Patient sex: M
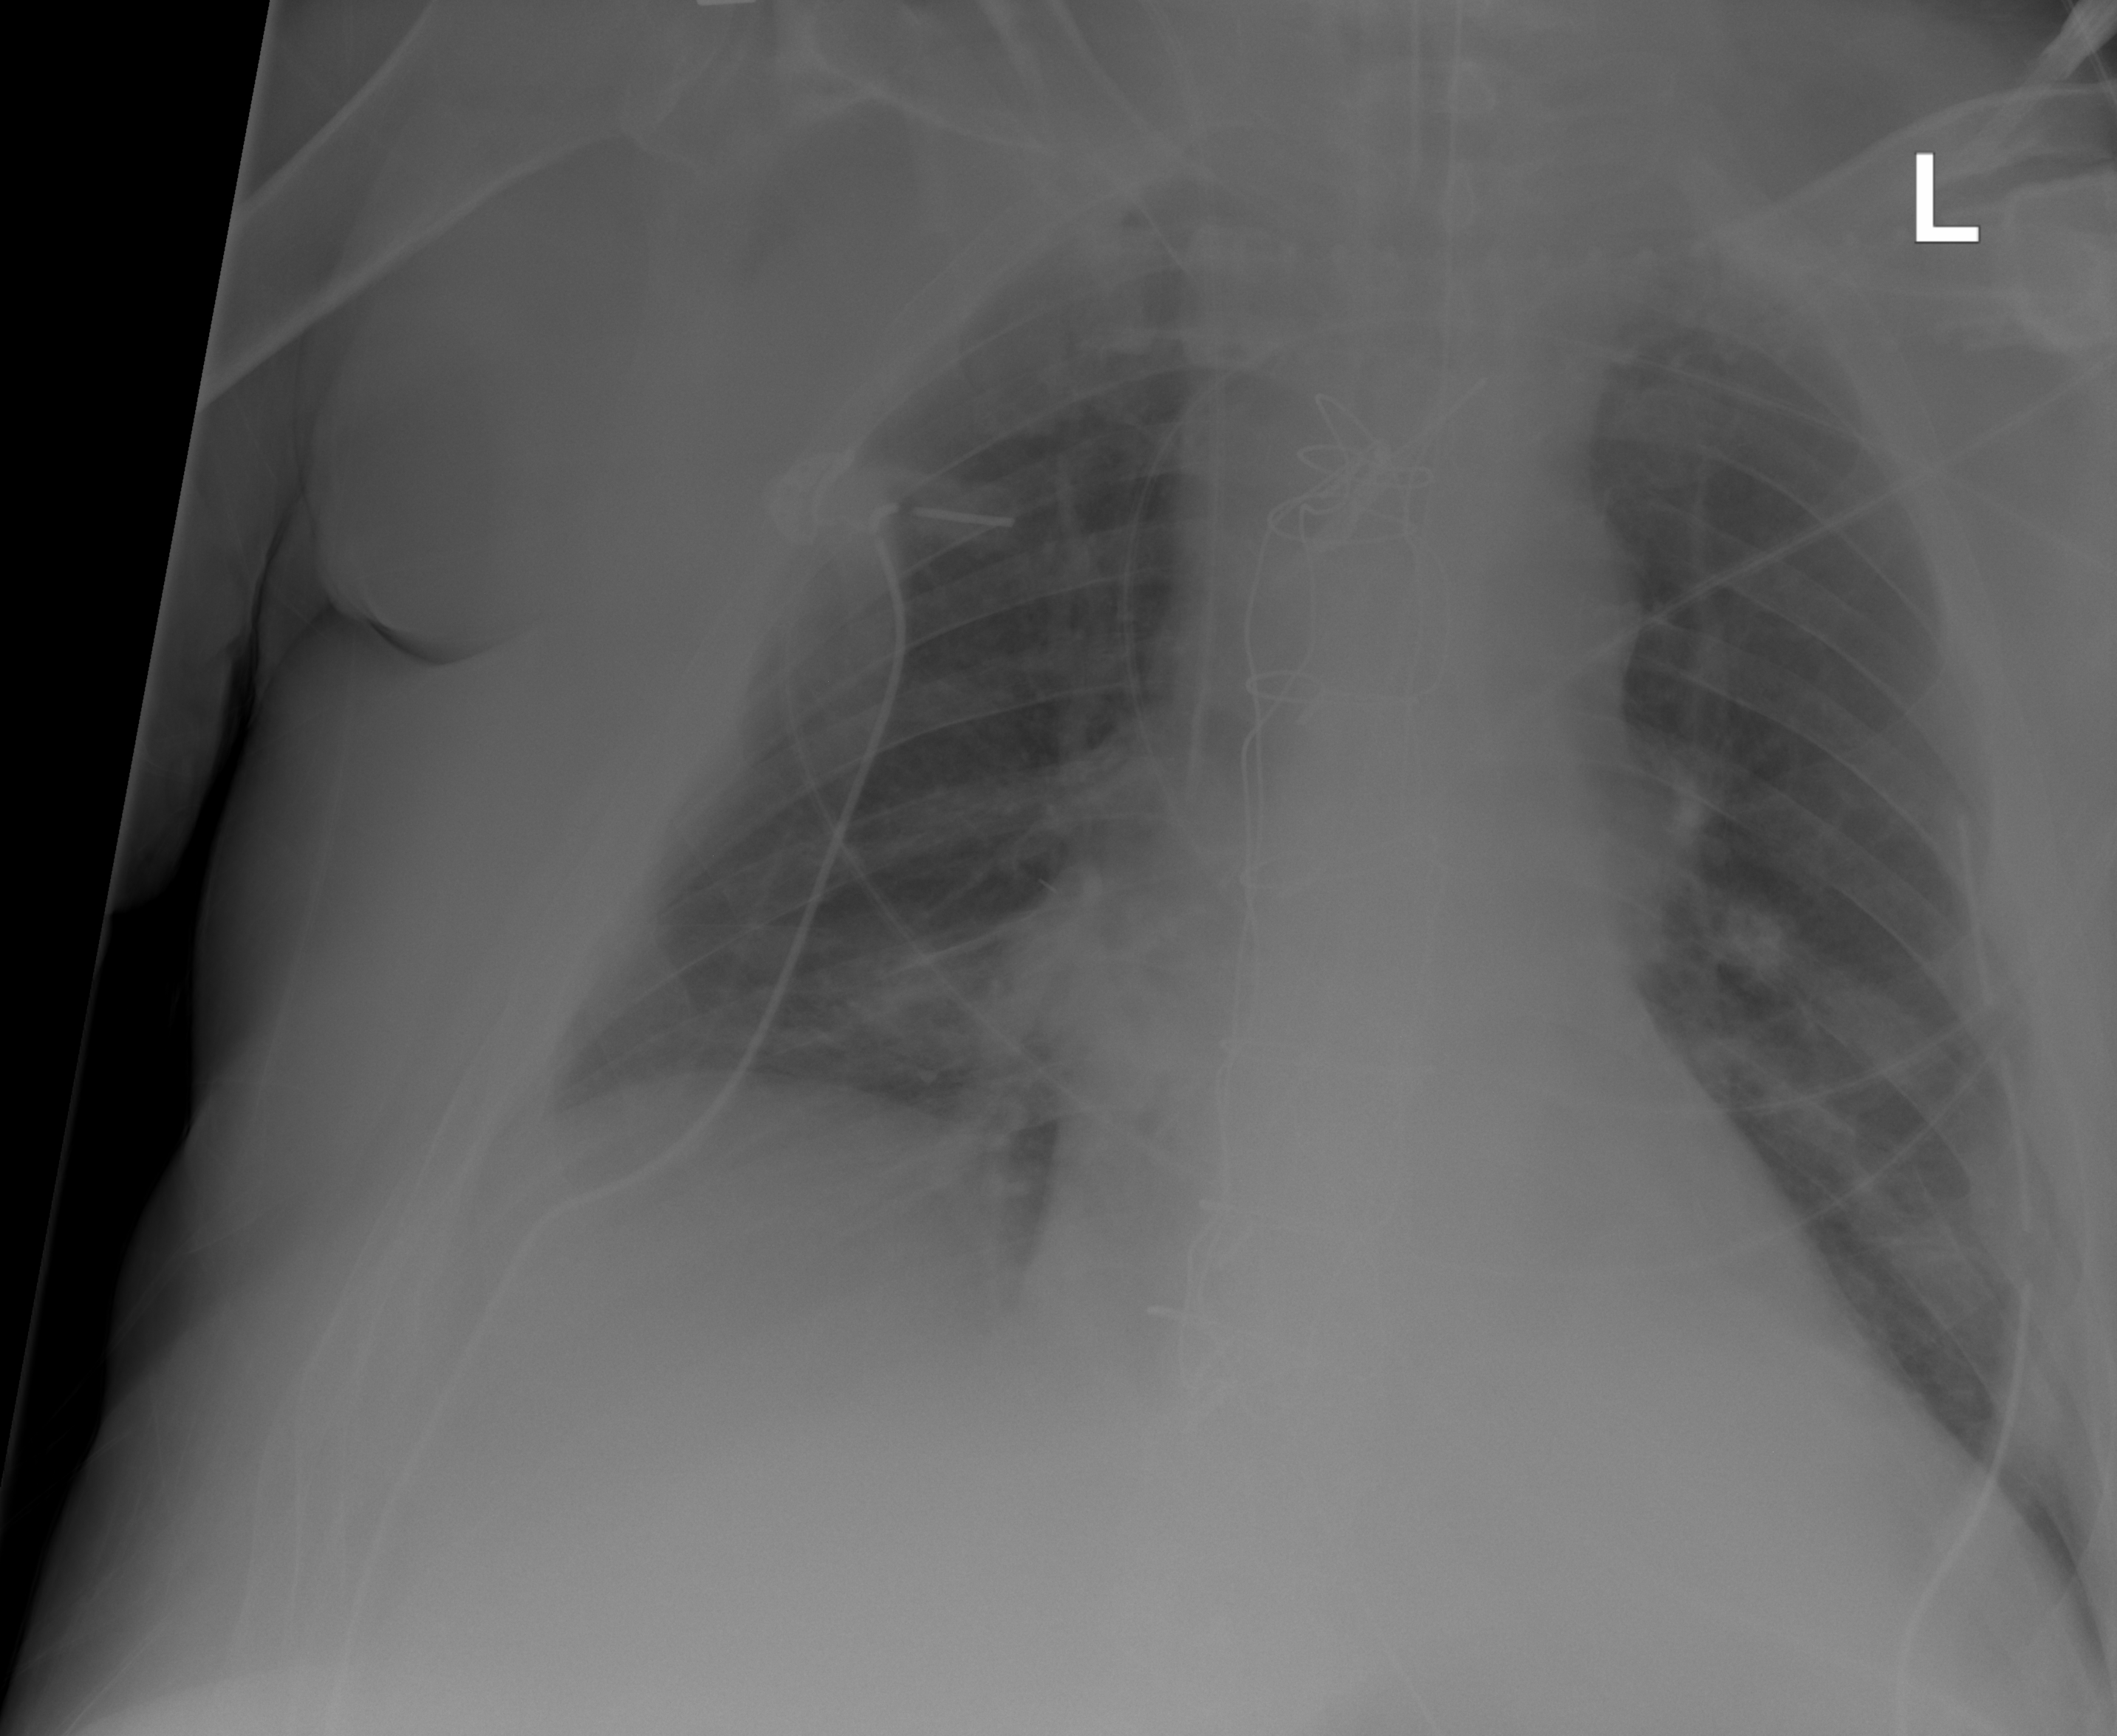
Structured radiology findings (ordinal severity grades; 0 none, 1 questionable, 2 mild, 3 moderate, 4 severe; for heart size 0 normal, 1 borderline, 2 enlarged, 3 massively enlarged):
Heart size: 2
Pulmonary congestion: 2
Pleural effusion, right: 2
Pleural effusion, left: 1
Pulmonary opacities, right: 1
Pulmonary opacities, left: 0
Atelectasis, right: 2
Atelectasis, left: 1